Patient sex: F
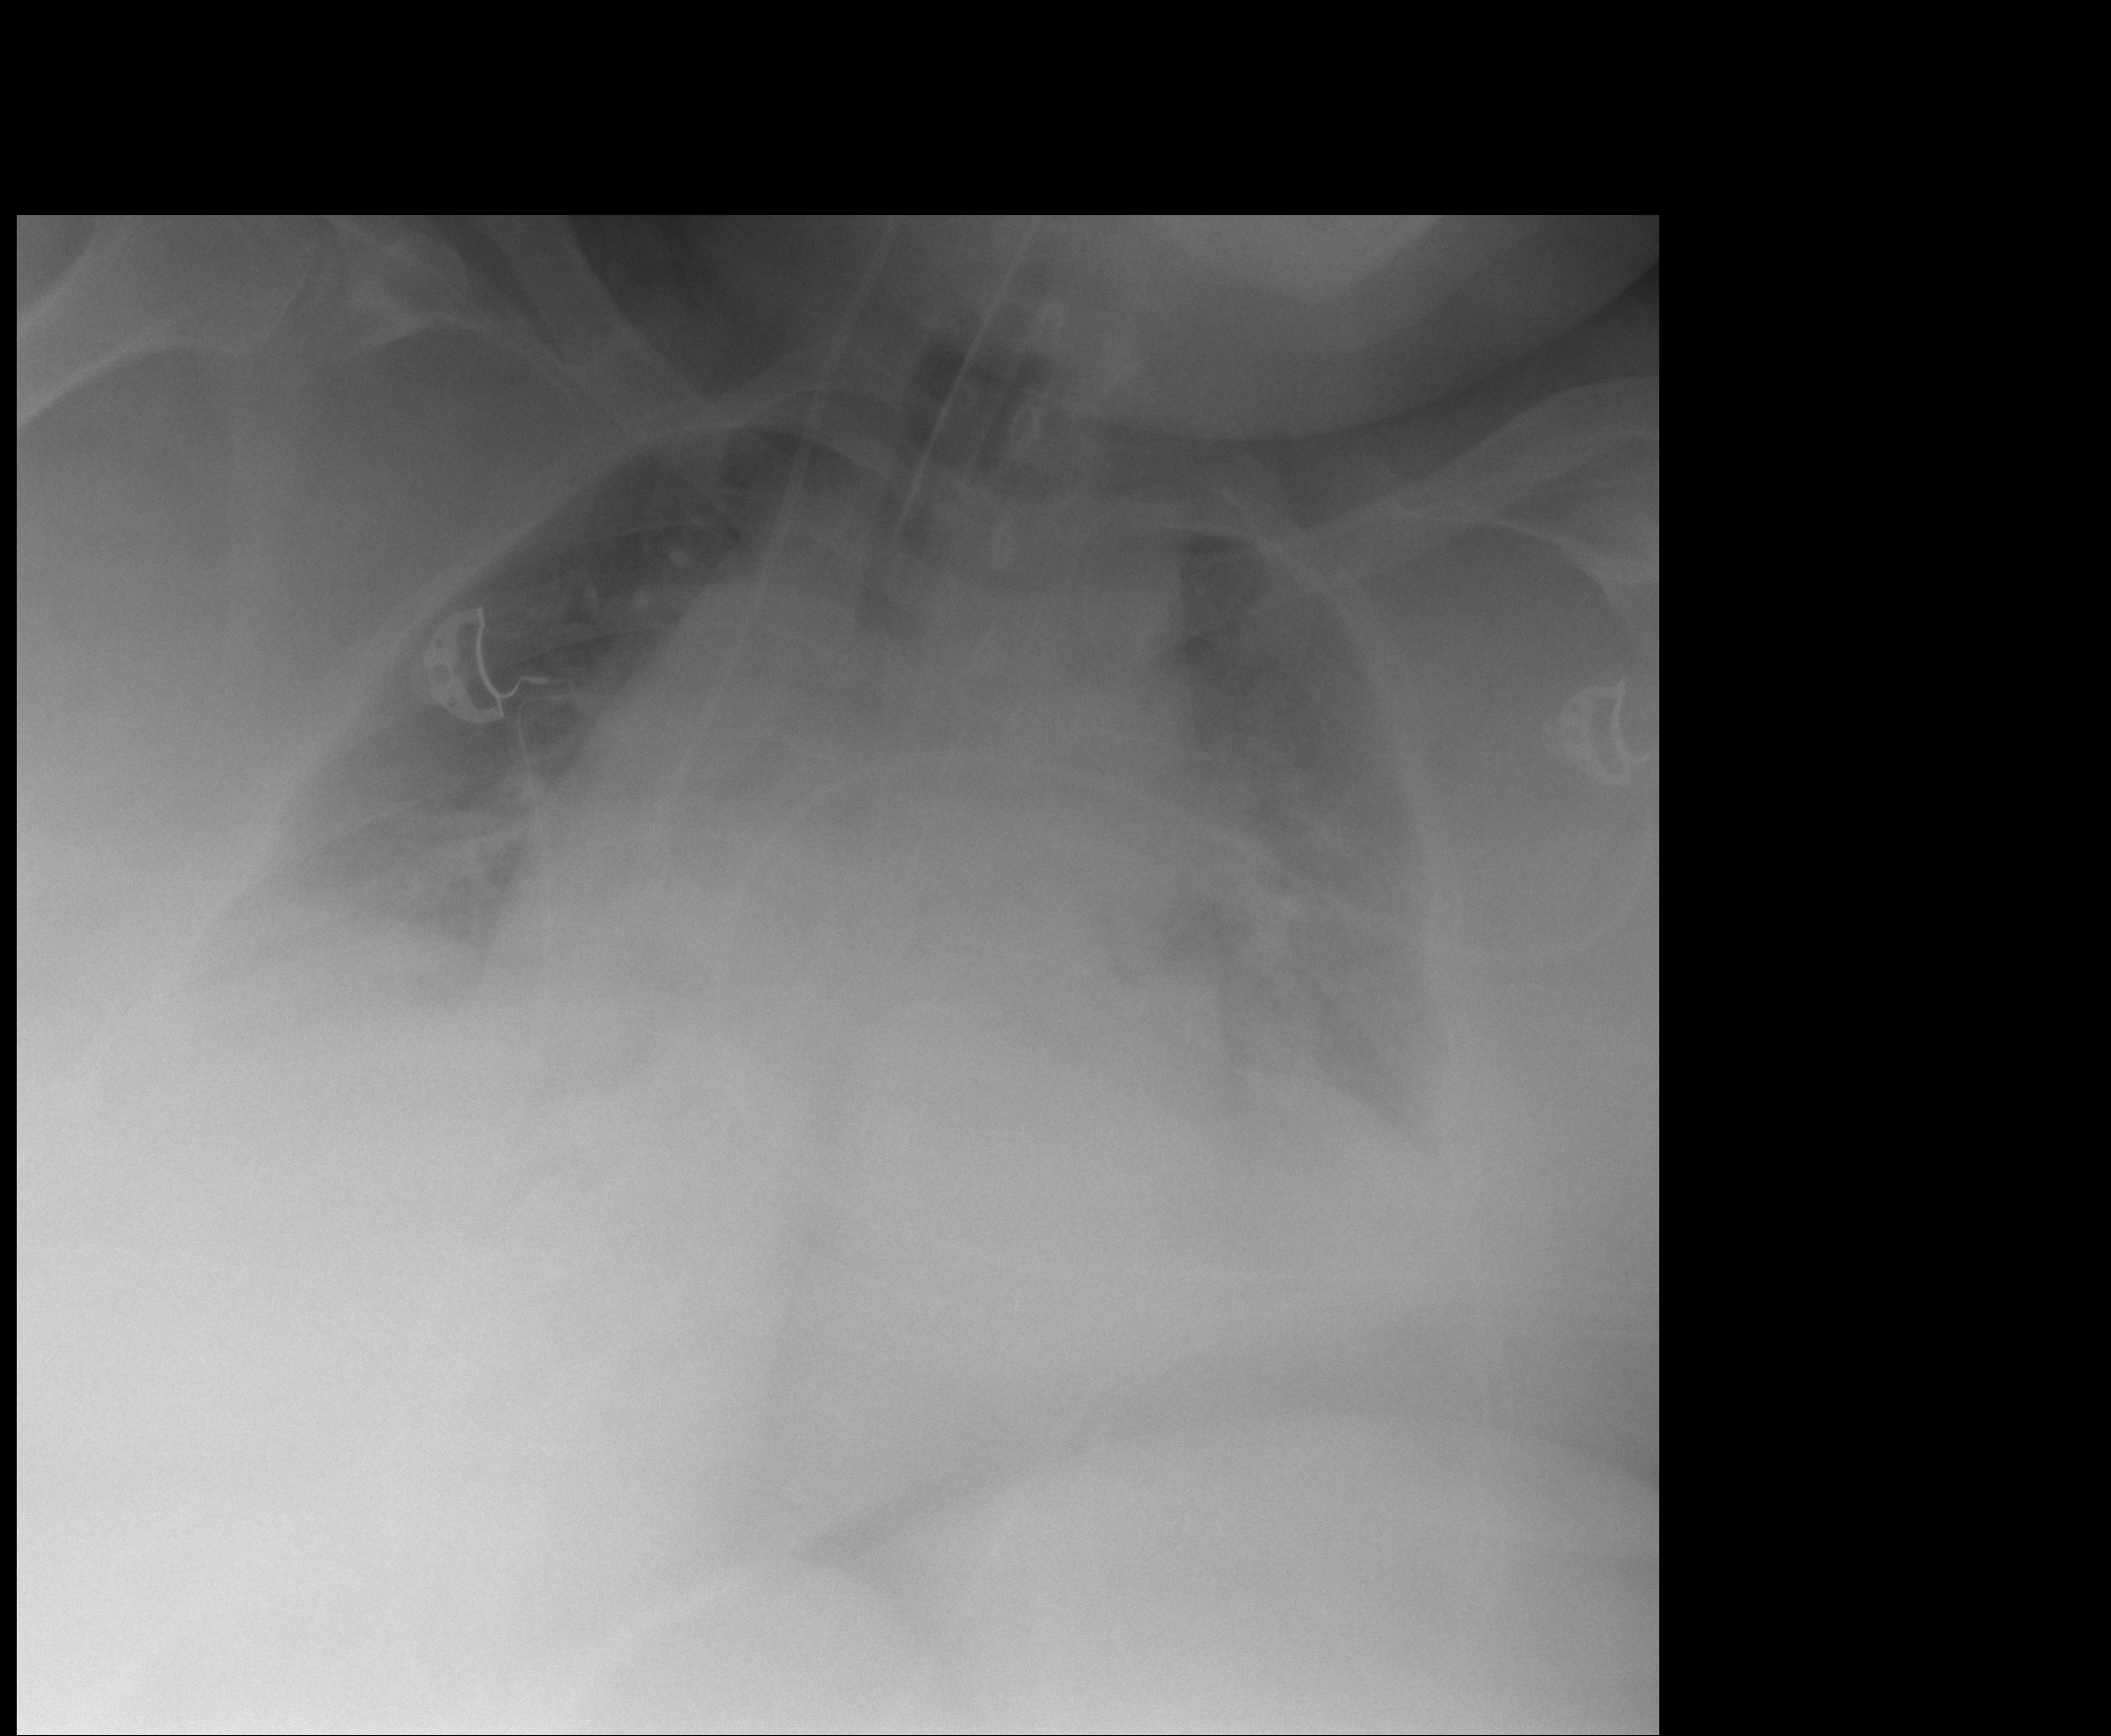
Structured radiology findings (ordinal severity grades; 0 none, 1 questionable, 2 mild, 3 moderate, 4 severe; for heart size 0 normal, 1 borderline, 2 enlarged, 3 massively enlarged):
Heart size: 3
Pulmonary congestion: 3
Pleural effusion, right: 2
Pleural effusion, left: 2
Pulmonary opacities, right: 1
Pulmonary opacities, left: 1
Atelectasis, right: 2
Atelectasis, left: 3